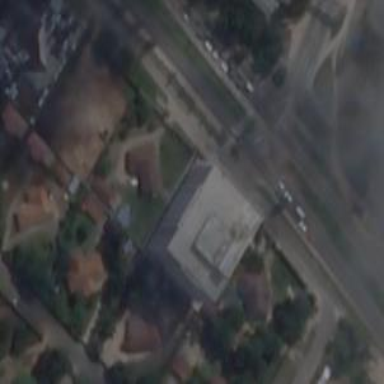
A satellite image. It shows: Commercial building with concrete roof.